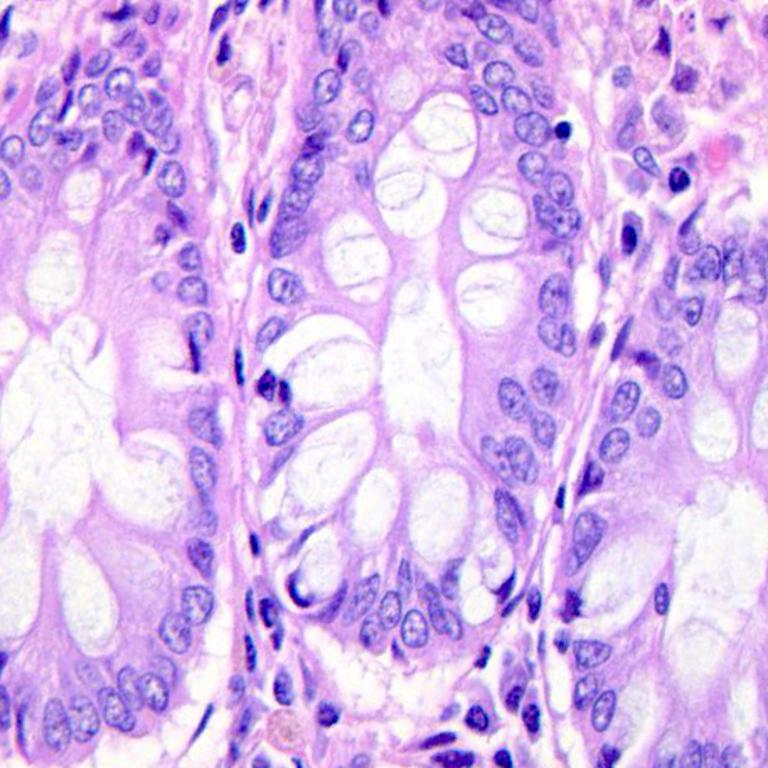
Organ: colon
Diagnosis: benign